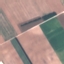
Land use / land cover class: AnnualCrop